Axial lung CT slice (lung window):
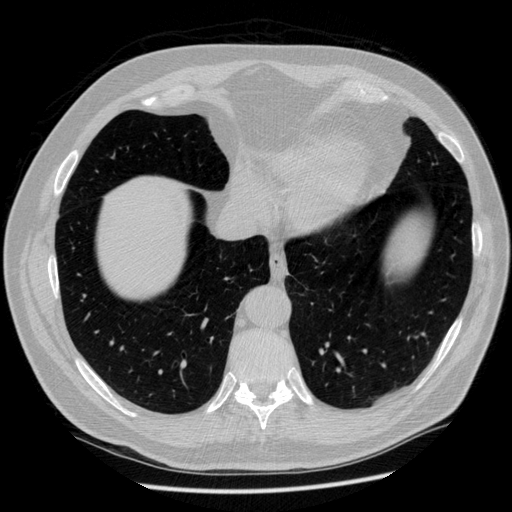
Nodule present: no